Question: Is it possible to hide the specific area of a 'CSS' 'background image' using 'clip'? for example I have multiple icons on image but I want to show only one icon. Because area of Div is greater then the icon size so other unneeded icons are also showing. Can I hide them without making another image for that single icon?
Jsfiddle <URL>

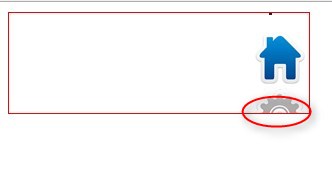
Answer: Basically you create a container for each image which you use to dictate the area of the image.
<URL>
HTML:
'''
<div class="button">
<div class="text">Lorem ipsum dolor sit amet</div>
<div id="house" class="icons"></div>
</div>
'''
CSS:
'''
.button {
width: 300px;
float: left;
border:1px solid red
}
.text {
float: left;
width: 245px;
}
.icons {
background-image: url("http://www.smtusa.com/uploads/cssexample.jpg");
background-repeat: no-repeat;
width: 50px;
height: 50px;
float: right;
}
#house {
background-position: -56px -45px;
}
#gear {
background-position: -56px -106px;
}
'''